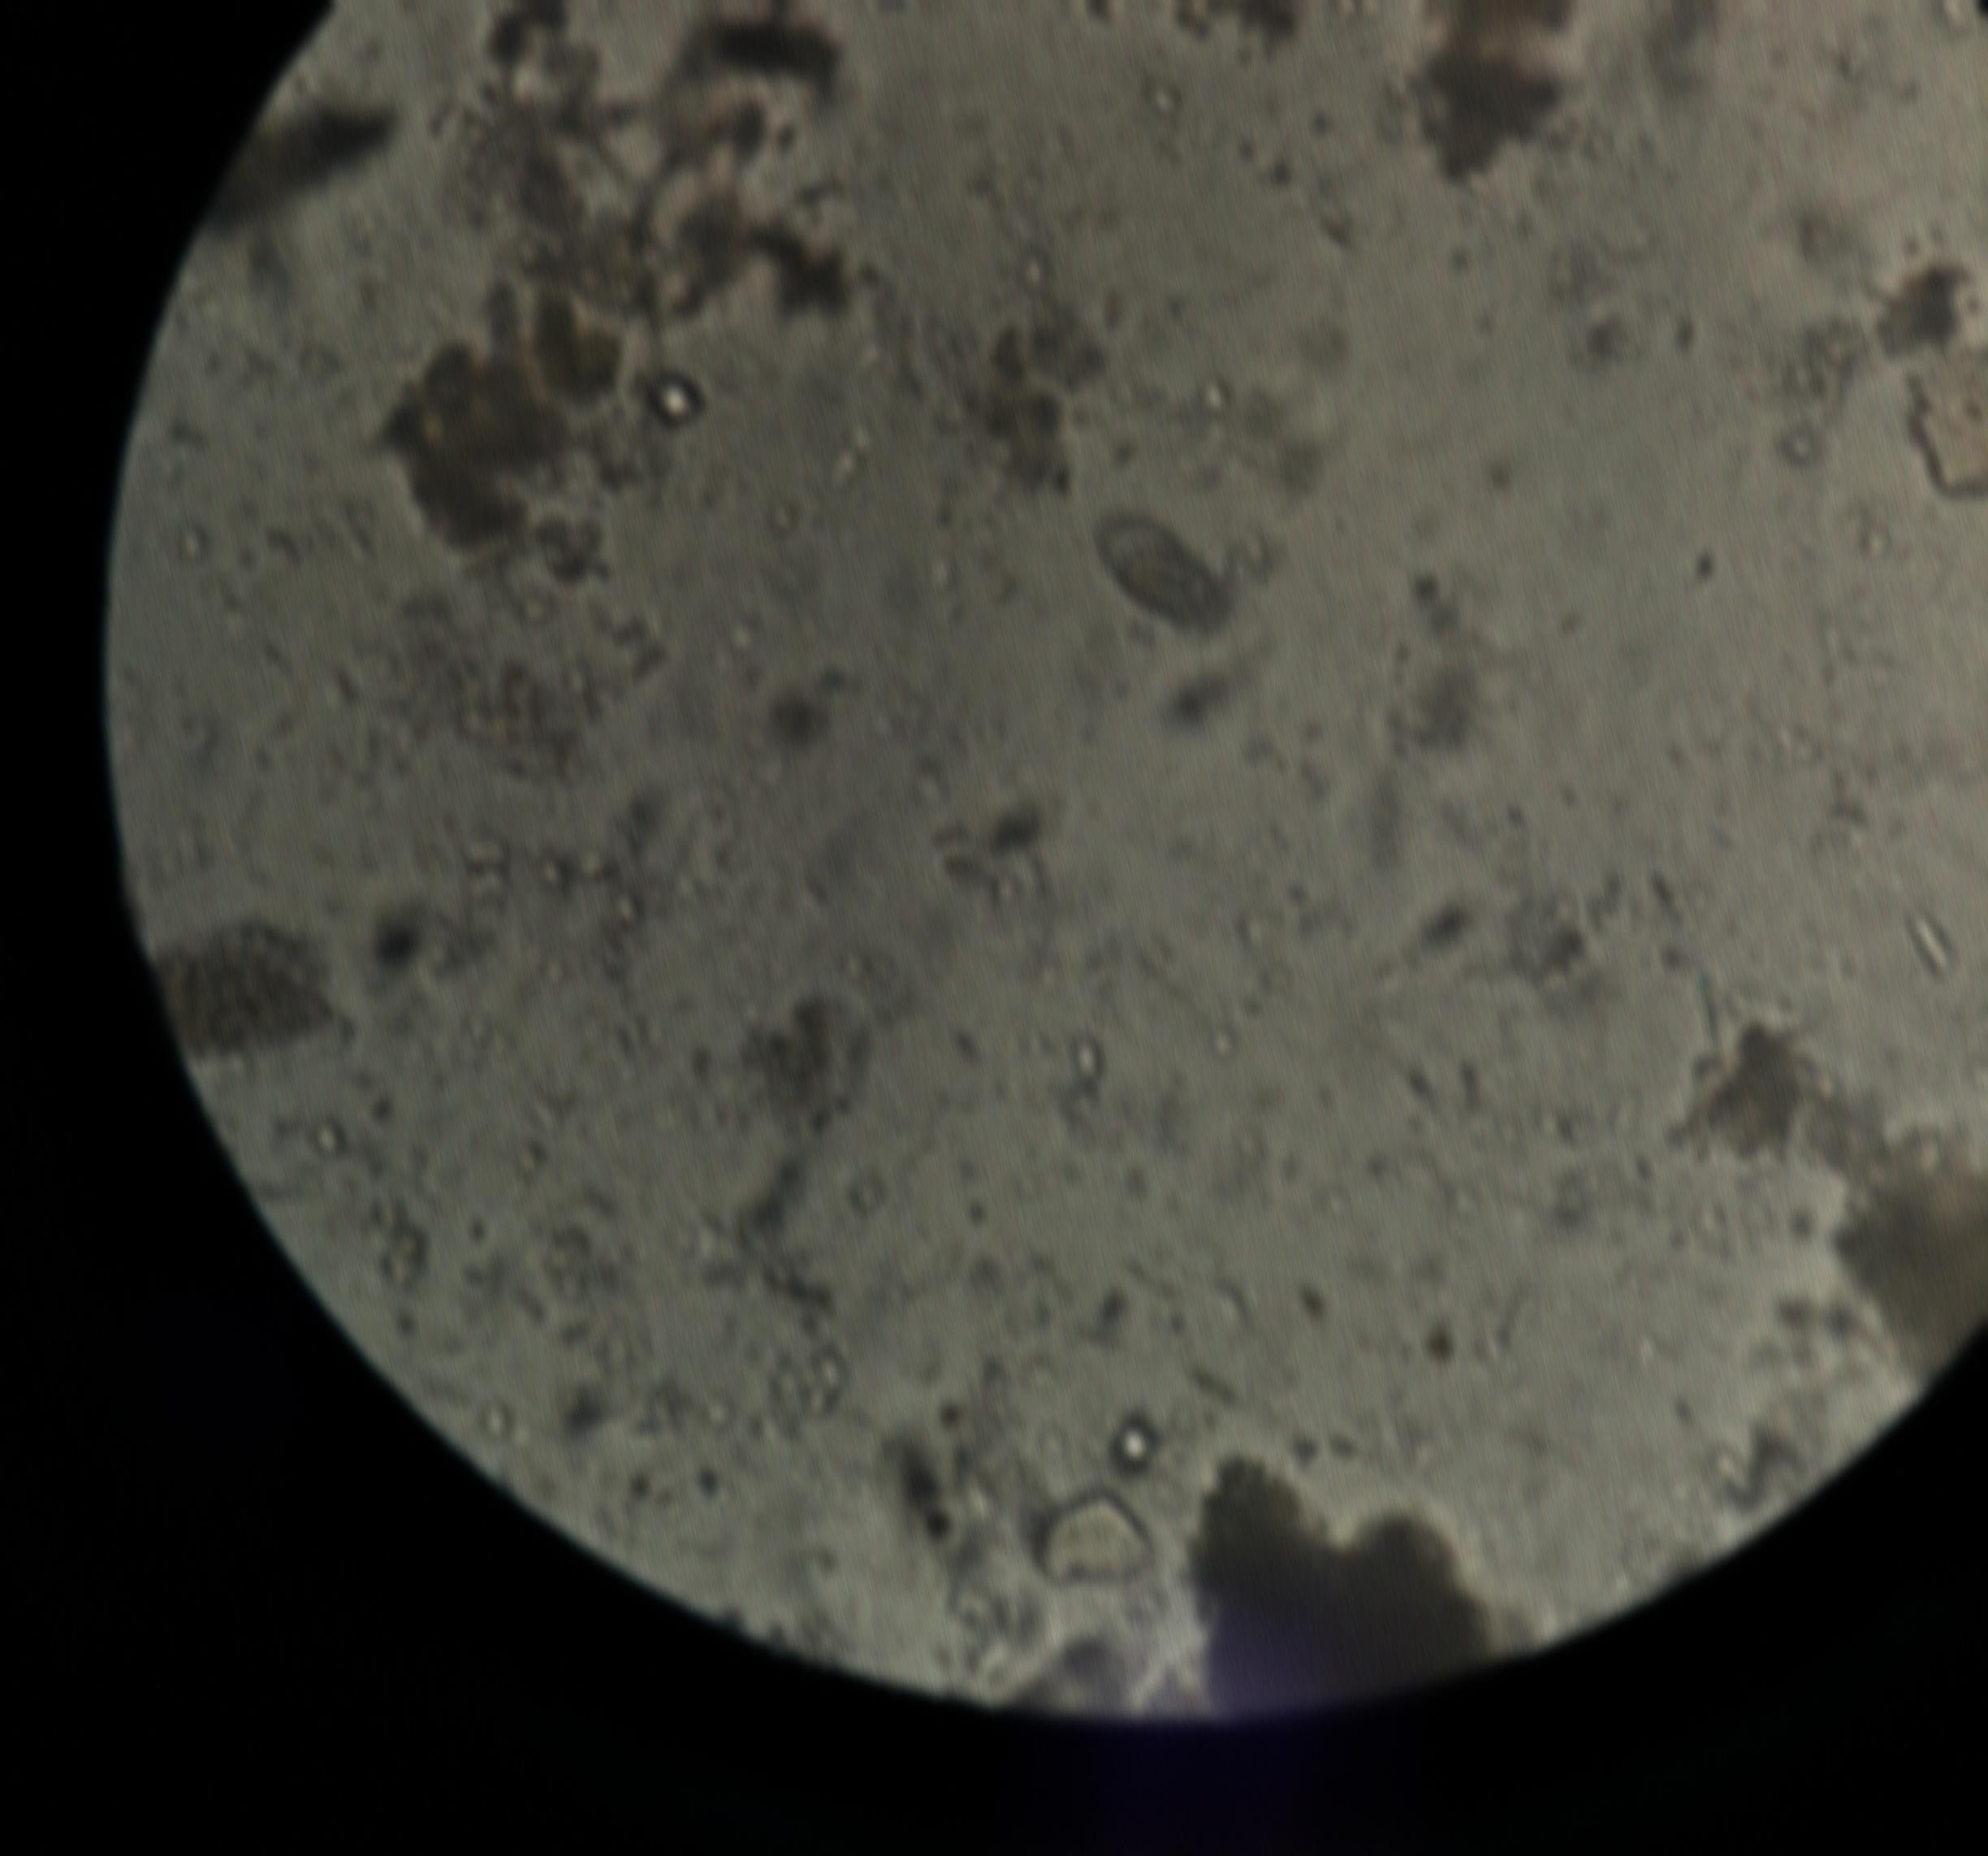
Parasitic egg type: Capillaria philippinensis